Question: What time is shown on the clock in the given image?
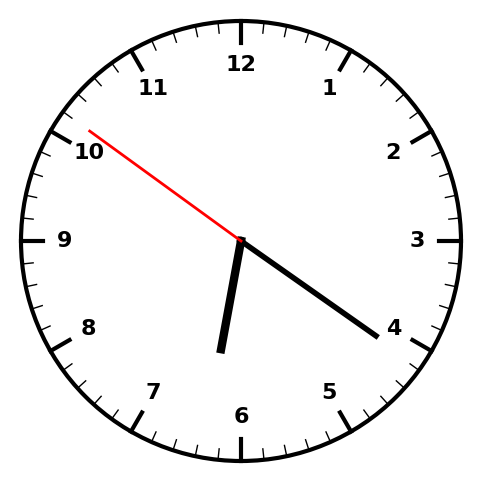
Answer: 06:20:51